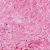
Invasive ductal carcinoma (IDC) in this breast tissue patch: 0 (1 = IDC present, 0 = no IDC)